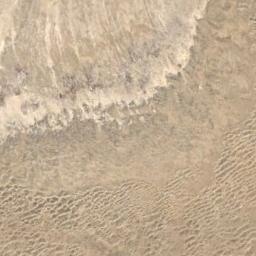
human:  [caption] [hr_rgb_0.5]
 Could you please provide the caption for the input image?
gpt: The white desert is next to the bare land .

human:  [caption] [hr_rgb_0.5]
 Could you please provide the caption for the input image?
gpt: The desert has yellow sand and many small fixed dunes .

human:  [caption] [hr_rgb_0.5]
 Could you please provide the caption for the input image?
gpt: There are many lines in the desert .

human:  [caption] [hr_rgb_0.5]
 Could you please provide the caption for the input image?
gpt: It is a large piece of yellow desert with wavy stripes .

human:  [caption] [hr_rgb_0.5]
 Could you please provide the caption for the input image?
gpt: A yellow desert covered with bare land .